Field crop: maize
Growth stage: 2
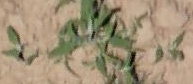
Species: atriplex